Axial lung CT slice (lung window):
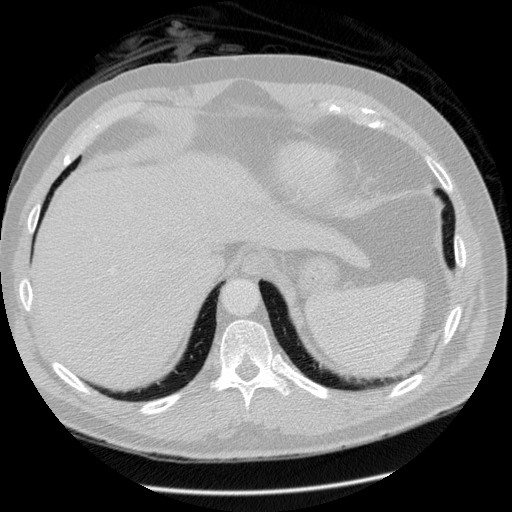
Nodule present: no